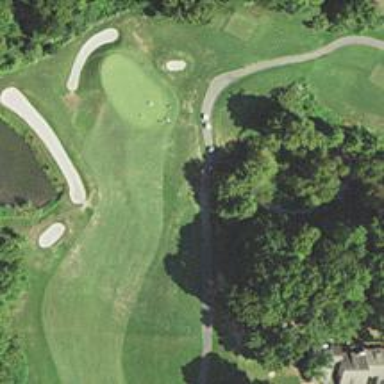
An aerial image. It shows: Path for golf carts.